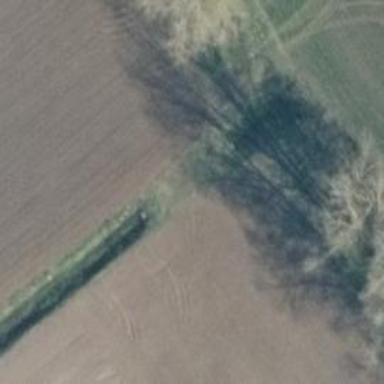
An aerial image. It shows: Hunting stand.